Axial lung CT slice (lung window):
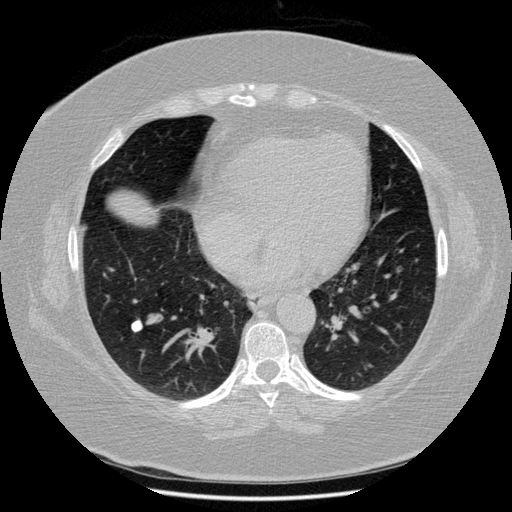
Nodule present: yes
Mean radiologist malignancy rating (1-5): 1